Question: I want to create this layout where there are three equal ImageViews in a linear layout with layout_weight = 1.0 each. I just want to put two circular images on the inner edges aligned center vertically in android. Maybe I cant achieve this in XML or maybe yes. Please help me achieving this properly.
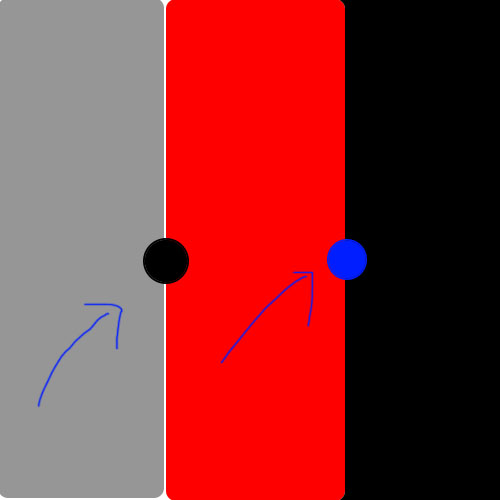
Answer: '''
<FrameLayout xmlns:android="http://schemas.android.com/apk/res/android"
android:layout_width="match_parent"
android:layout_height="match_parent">
<LinearLayout
android:layout_width="match_parent"
android:layout_height="match_parent">
<LinearLayout
android:layout_width="0dp"
android:layout_height="match_parent"
android:layout_weight="1"
android:background="@android:color/white">
</LinearLayout>
<LinearLayout
android:layout_width="0dp"
android:layout_height="match_parent"
android:layout_weight="1"
android:background="@android:color/black">
</LinearLayout>
<LinearLayout
android:layout_width="0dp"
android:layout_height="match_parent"
android:layout_weight="1"
android:background="@android:color/white">
</LinearLayout>
</LinearLayout>
<LinearLayout
android:layout_width="match_parent"
android:layout_height="match_parent"
android:gravity="center">
<LinearLayout
android:layout_width="0dp"
android:layout_height="wrap_content"
android:layout_weight="2"
android:gravity="right">
<ImageView
android:layout_width="wrap_content"
android:layout_height="wrap_content"
android:src="@drawable/ic_launcher"/>
</LinearLayout>
<View
android:layout_width="0dp"
android:layout_height="1dp"
android:layout_weight="1"/>
<LinearLayout
android:layout_width="0dp"
android:layout_height="wrap_content"
android:layout_weight="2"
android:gravity="left">
<ImageView
android:layout_width="wrap_content"
android:layout_height="wrap_content"
android:src="@drawable/ic_launcher"/>
</LinearLayout>
</LinearLayout>
</FrameLayout>
'''